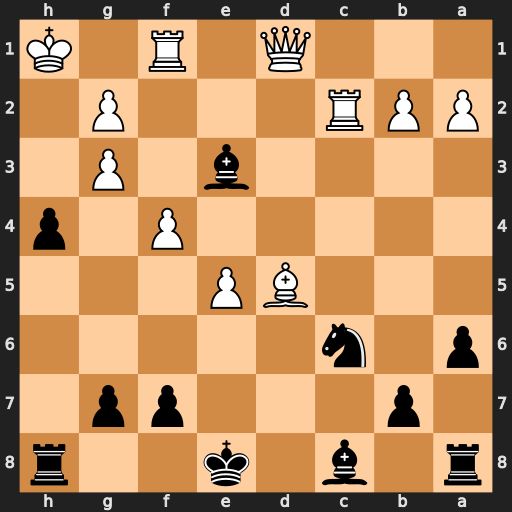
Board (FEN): r1b1k2r/1p3pp1/p1n5/3BP3/5P1p/4b1P1/PPR3P1/3Q1R1K
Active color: b
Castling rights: kq
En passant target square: -
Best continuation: hxg3+ Qh5 Rxh5#